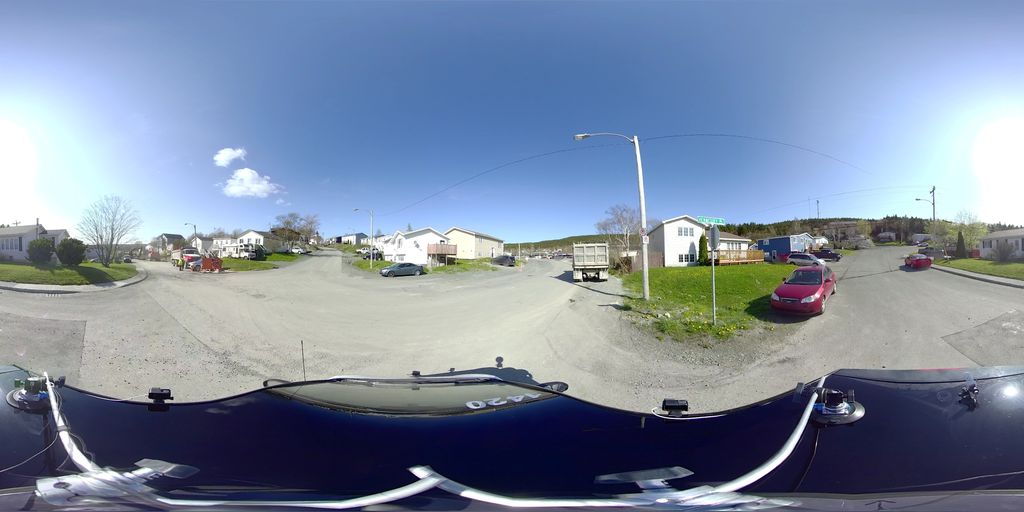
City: st_johns